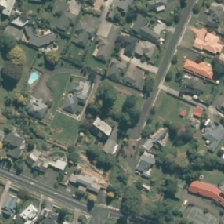
Land cover: urban_parkland